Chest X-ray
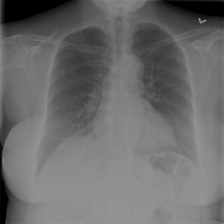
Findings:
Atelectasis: negative
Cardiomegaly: negative
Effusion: negative
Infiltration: negative
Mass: negative
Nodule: negative
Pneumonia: negative
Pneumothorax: negative
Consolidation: negative
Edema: negative
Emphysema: negative
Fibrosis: negative
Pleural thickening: negative
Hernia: negative